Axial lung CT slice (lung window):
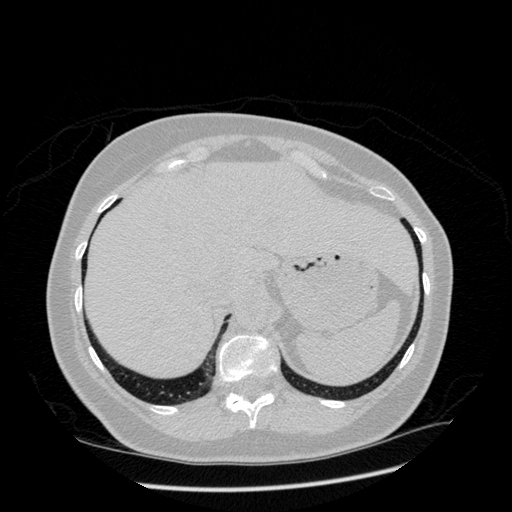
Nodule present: no